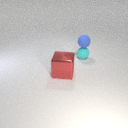
large red metal cube in front of small cyan rubber sphere